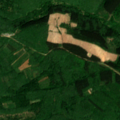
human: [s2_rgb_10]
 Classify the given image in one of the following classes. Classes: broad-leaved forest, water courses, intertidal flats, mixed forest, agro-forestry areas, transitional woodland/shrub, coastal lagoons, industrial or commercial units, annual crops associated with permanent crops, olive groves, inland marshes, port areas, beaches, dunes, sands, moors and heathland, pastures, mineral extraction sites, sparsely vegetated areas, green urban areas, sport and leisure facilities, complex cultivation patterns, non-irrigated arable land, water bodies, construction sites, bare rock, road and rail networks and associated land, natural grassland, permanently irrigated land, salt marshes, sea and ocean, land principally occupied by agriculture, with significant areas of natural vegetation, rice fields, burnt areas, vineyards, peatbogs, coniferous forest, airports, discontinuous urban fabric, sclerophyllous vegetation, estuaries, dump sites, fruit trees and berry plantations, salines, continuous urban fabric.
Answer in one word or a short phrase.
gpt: land principally occupied by agriculture, with significant areas of natural vegetation, broad-leaved forest, coniferous forest